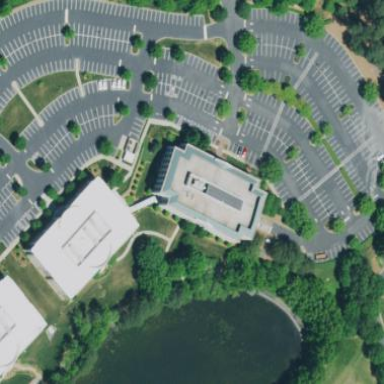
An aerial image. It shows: Commercial building.